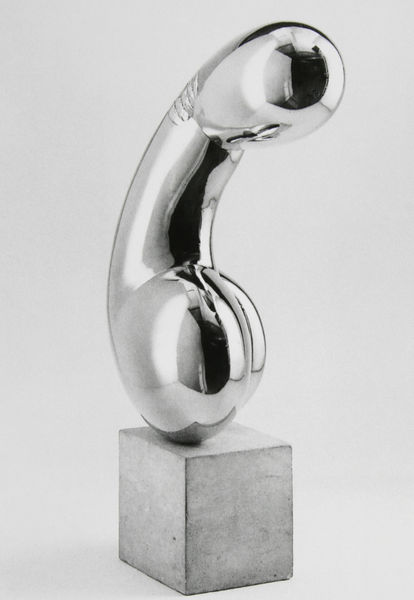
Titel: Prinzessin
Künstler: Constantin Brancusi
Standort: Philadelphia
Institution: Philadelphia Museum of Art
Schlagwörter: schatten, weiß, komposition, frau, grau, licht, schwarz, silber, sockel, stein, bildnis, portrait, spiegelung, figur, rund, skulptur, moderne, furchen, abstrakt, modern, matt, reflexe, glanz, glänzend, metall, granit, plastik, poliert, abstraktion, lichtreflexe, foto, fotografie, photographie, penis, gebogen, schwarzweiß, würfel, photo, seiten, runzeln, quader, telefon, kanten, design, quadrat, metal, installation, schimmernd, quadratisch, kubus, stin, hoden, phallus, geteilt, metallisch, spiegelnd, aluminium, brancusi, hörer, spieelung, verdickt, kunus, pogany, telefonhörer